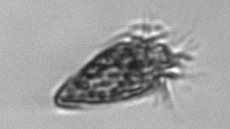
Label: Strombidium_tintinnodes